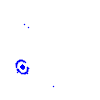
Particle: electron